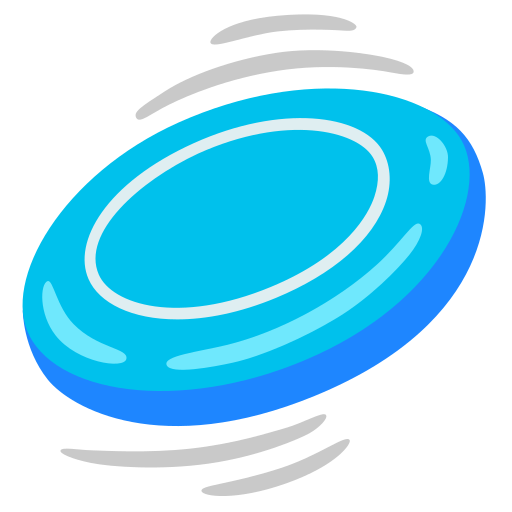
Emoji: 🥏